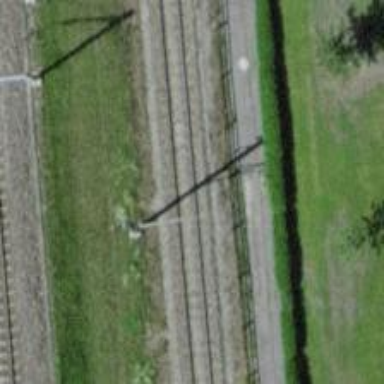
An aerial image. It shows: Power pole.